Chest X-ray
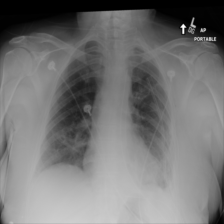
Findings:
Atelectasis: positive
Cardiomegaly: negative
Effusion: positive
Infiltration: positive
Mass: negative
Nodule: negative
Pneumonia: negative
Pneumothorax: positive
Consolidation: negative
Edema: negative
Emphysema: positive
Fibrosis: negative
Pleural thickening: negative
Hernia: negative